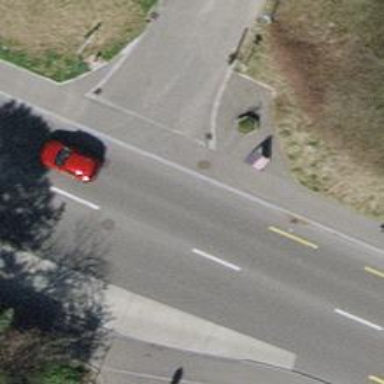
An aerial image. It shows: Bus stop with designated public transport stop position.